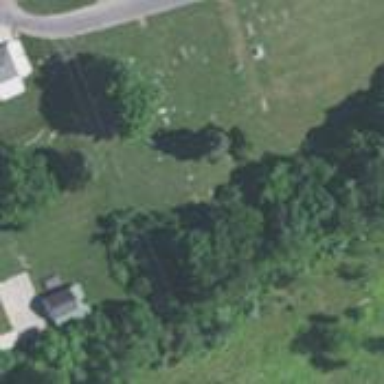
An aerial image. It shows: Cemetery.